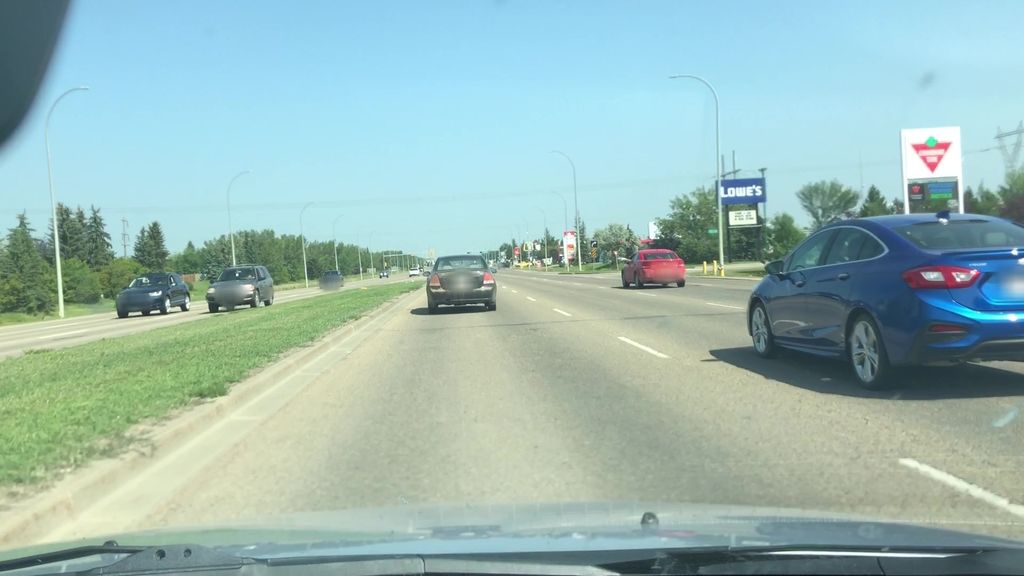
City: edmonton